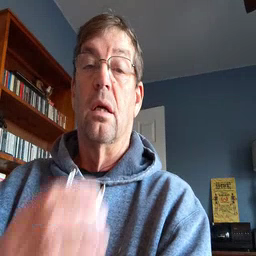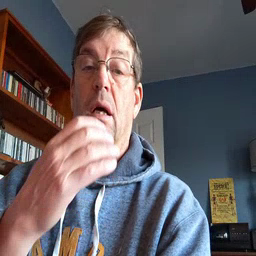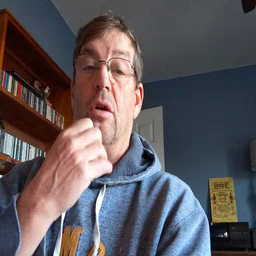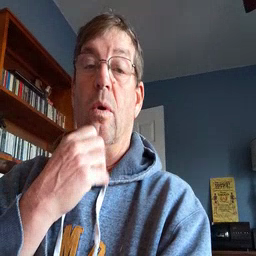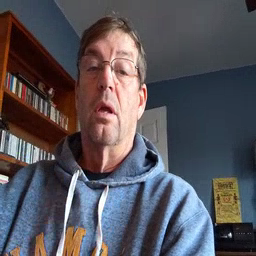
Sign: underwear